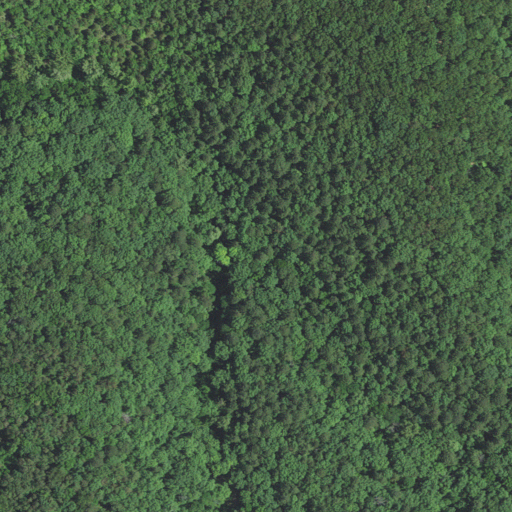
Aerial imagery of valley in Missouri named Mary Hollow containing deciduous forest, mixed forest, and evergreen forest